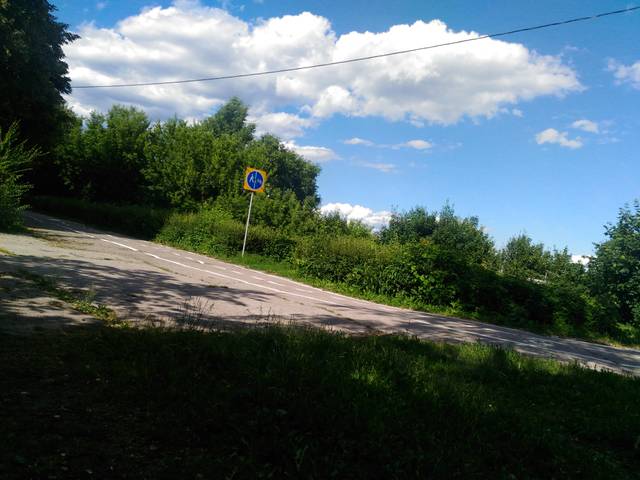
Region: Russia
Coordinates: 54.33, 48.406